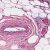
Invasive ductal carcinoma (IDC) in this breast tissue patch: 0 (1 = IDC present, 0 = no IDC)